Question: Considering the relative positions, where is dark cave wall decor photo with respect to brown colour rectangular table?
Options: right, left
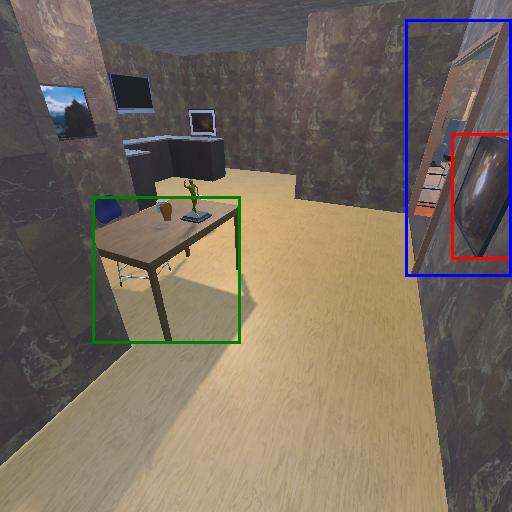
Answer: right